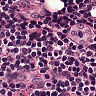
Metastatic tissue present: no